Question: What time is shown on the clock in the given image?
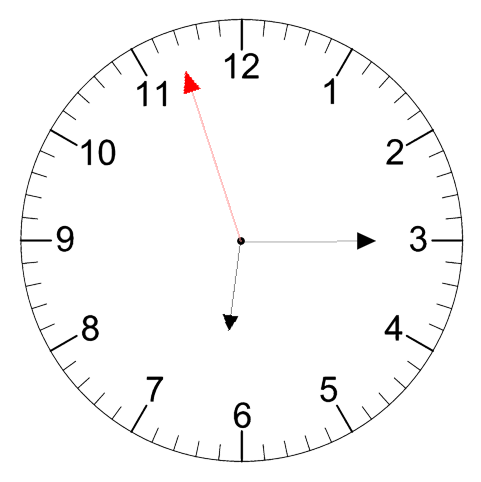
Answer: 06:14:57